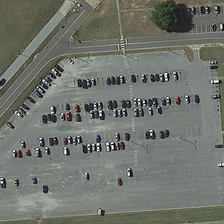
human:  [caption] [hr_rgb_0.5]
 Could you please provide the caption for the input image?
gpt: oppsite a rectangular parking lot  there is a trapezoid parking lot with some cars surrounded by roads .

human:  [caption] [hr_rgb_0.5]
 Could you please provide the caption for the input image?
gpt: oppsite a rectangle parking lot  there is a trapezoid parking lot with some cars surrounded by roads .

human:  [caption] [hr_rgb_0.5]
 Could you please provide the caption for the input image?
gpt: dozens of cars are parking in this car lot while many vacant places exist .

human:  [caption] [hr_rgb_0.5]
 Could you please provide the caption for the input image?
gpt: a trapezoid paking lot which is at the corner of the road includes white and black cars .

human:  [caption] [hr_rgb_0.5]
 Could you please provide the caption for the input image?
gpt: many cars are in a parking lot near a road .